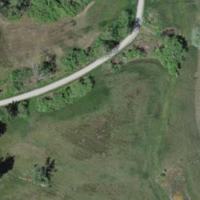
EUNIS habitat code: 16
Species observed at this site:
Lampyris noctiluca
Rhamnus cathartica
Equisetum telmateia